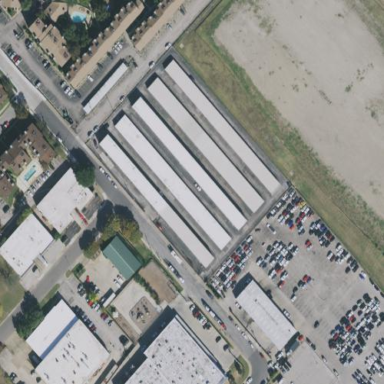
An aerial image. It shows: Warehouse building.